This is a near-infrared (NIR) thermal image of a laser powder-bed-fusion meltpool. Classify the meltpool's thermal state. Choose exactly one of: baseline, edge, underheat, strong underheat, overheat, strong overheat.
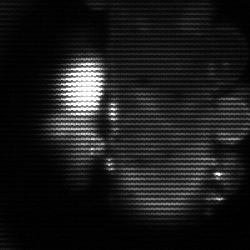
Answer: strong underheat